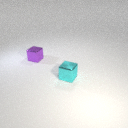
small purple metal cube to the left of small cyan metal cube